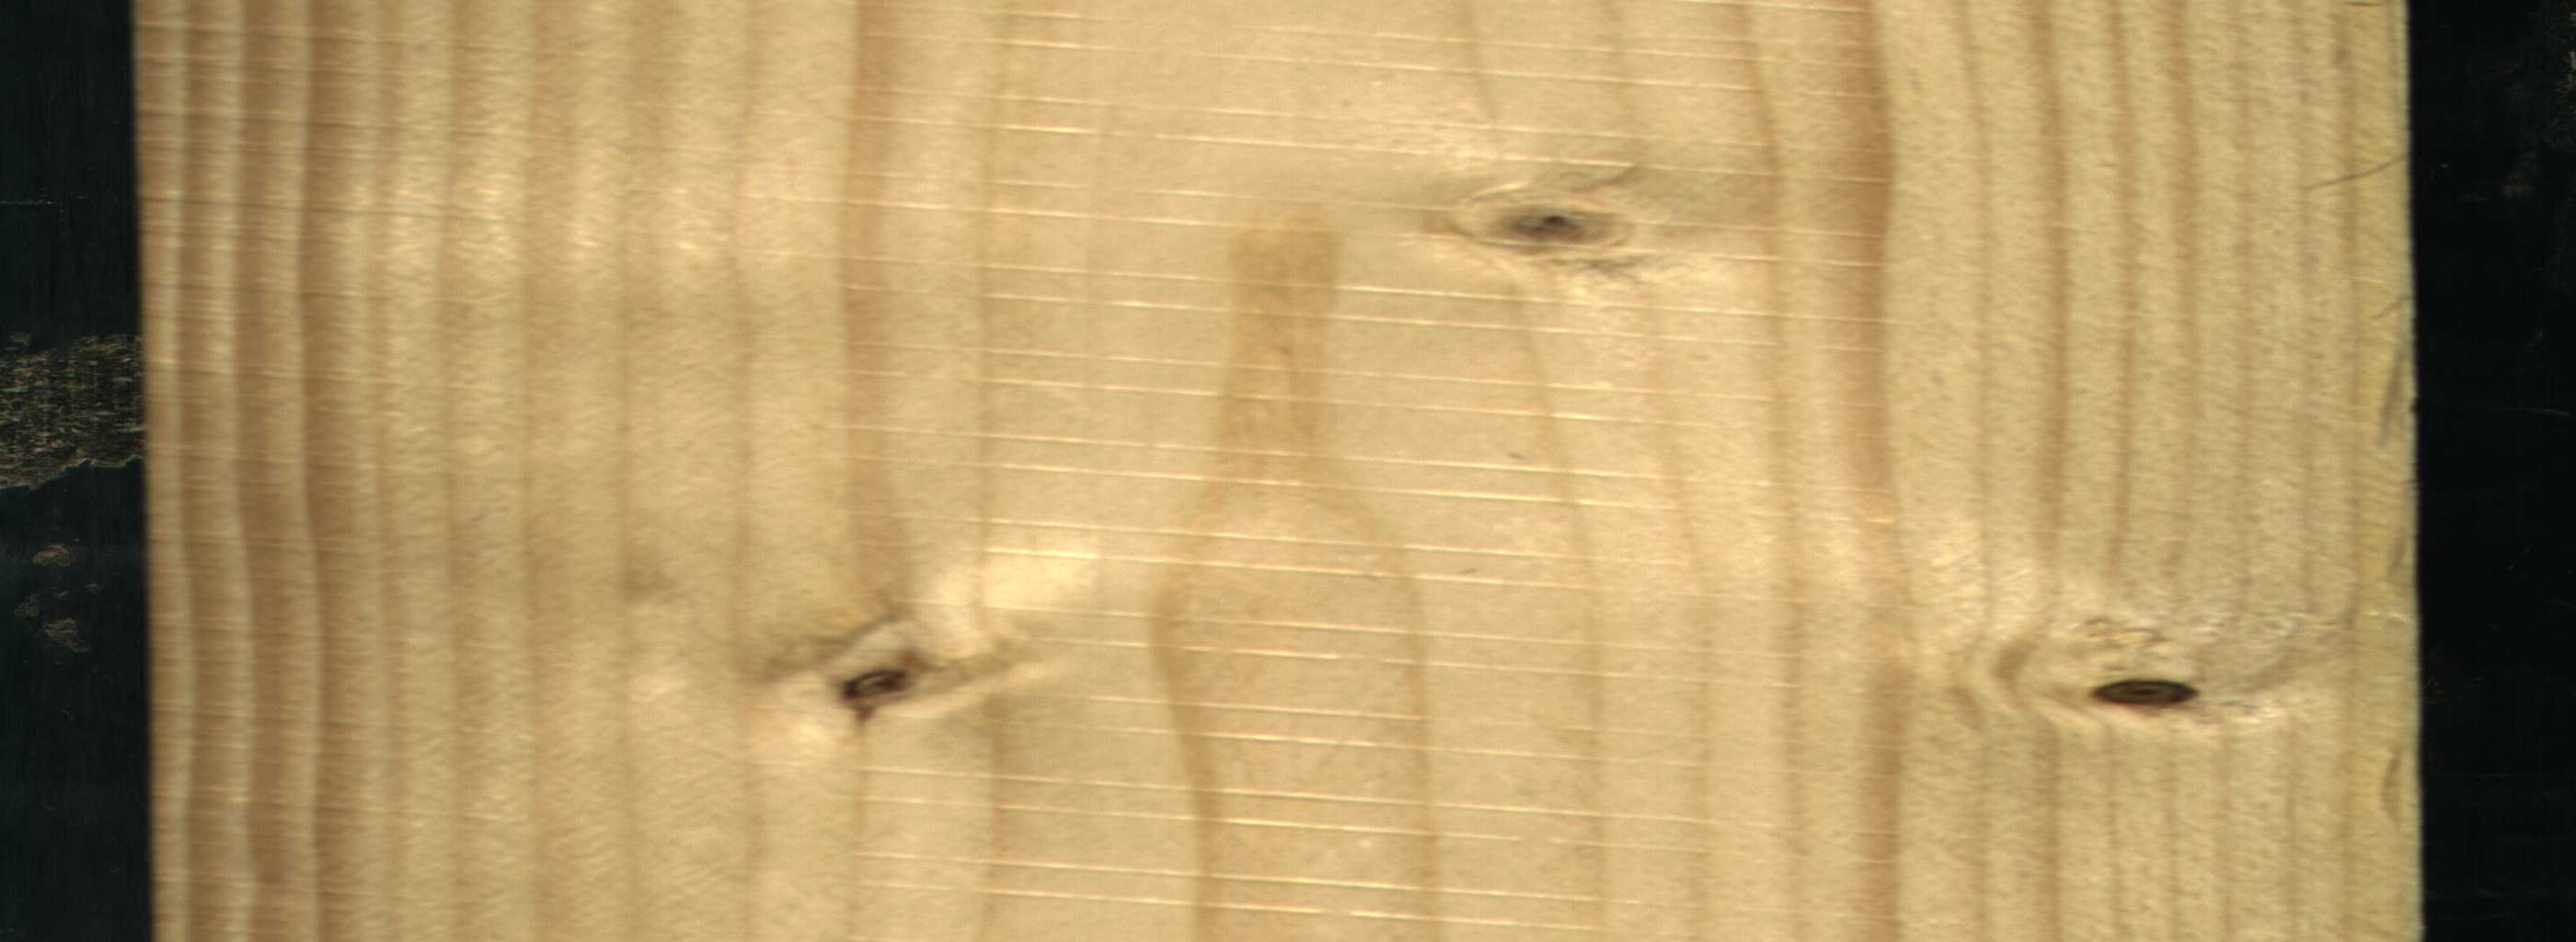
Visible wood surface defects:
Dead_Knot
Dead_Knot
Live_Knot